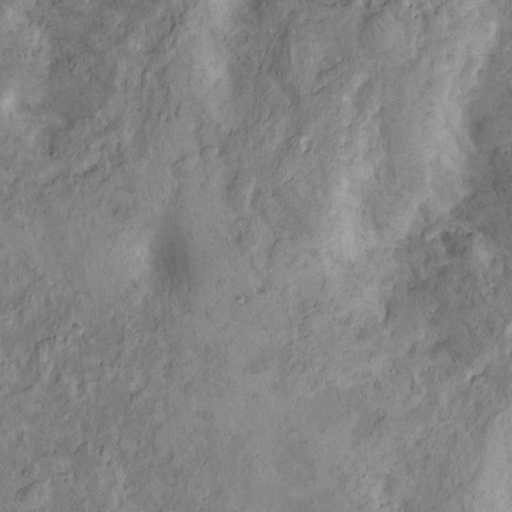
Classes present: Background, Cone